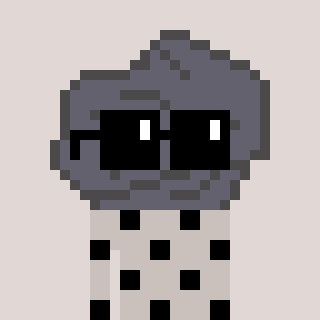
a pixel art character with square black sunglasses, a rock-shaped head and a foggrey-colored body on a warm background